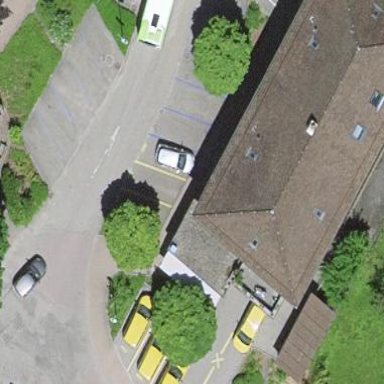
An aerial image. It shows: Building that serves as post office.